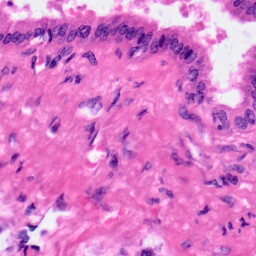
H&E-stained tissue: Pancreatic